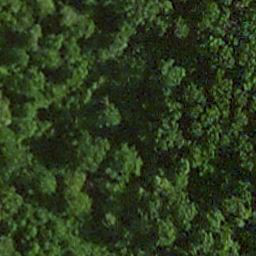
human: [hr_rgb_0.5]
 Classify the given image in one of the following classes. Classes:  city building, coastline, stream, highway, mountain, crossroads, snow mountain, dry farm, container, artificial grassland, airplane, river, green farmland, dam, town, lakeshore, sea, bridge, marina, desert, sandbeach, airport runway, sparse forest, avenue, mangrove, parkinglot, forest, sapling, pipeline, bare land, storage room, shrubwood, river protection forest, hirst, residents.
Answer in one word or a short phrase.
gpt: forest